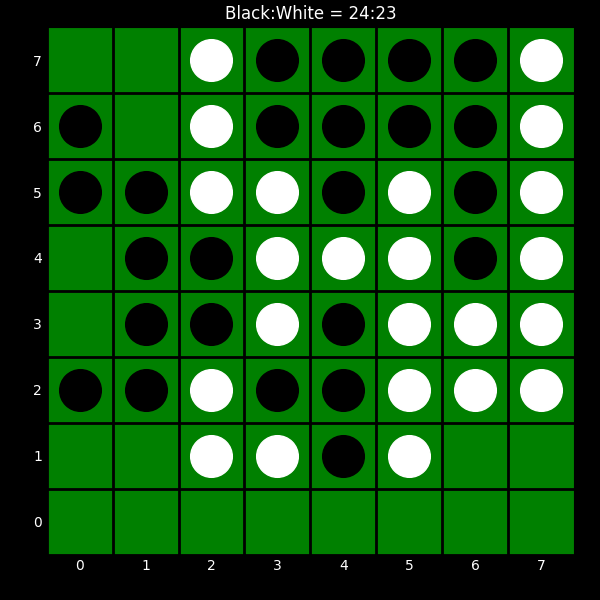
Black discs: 24
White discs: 23